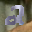
Label: 2